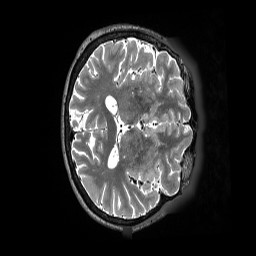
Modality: T2w
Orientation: axial
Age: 79
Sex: female